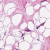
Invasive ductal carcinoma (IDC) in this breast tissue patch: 0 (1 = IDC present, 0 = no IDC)